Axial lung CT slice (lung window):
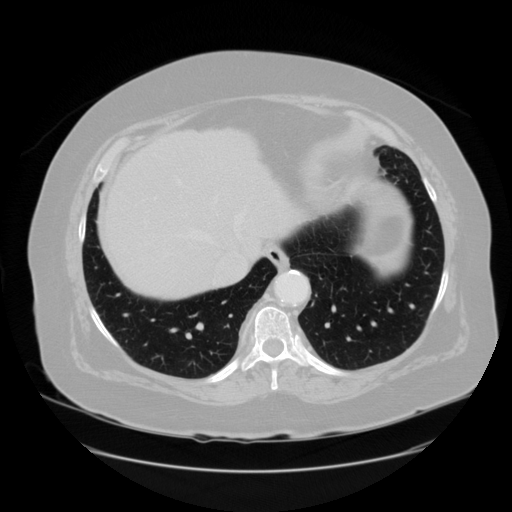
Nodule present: no